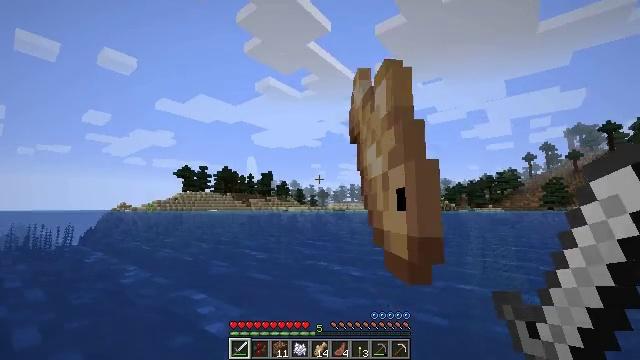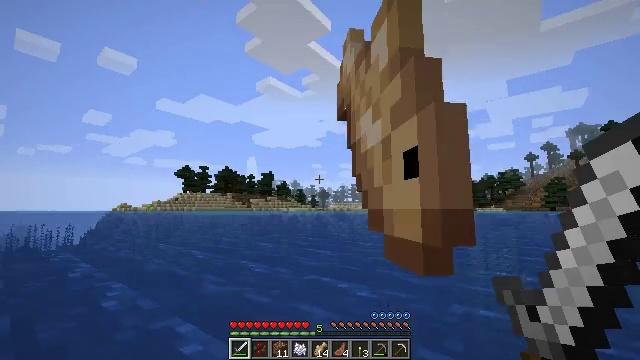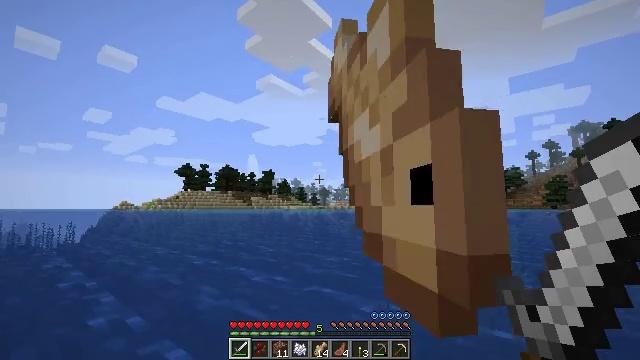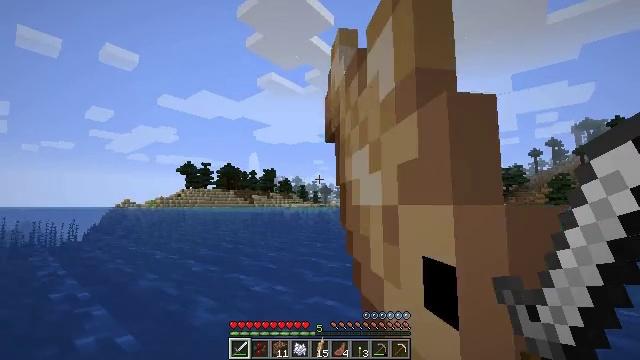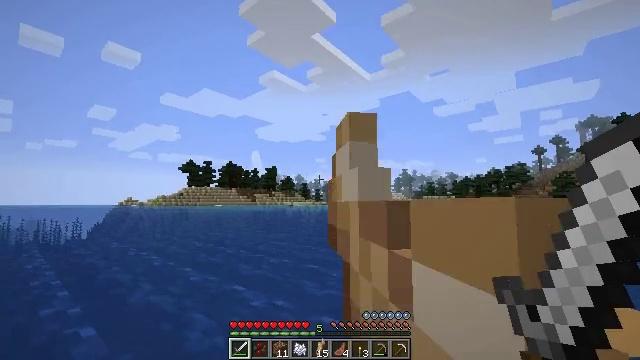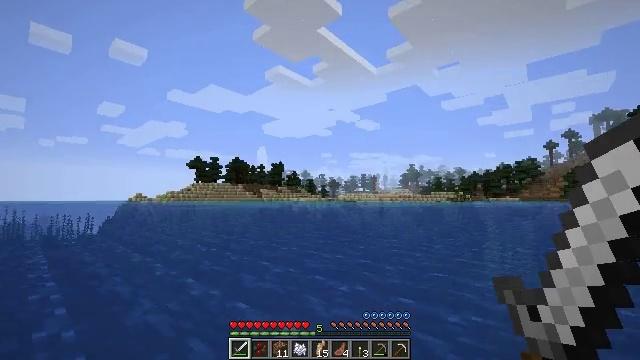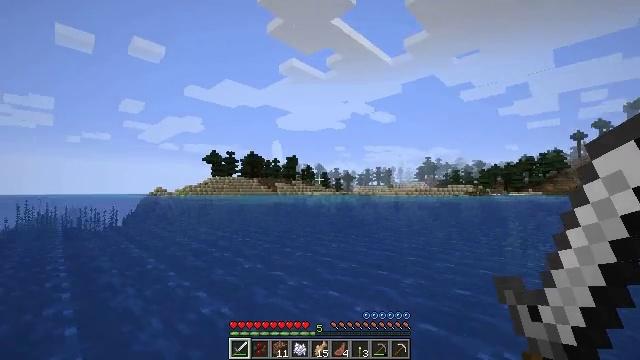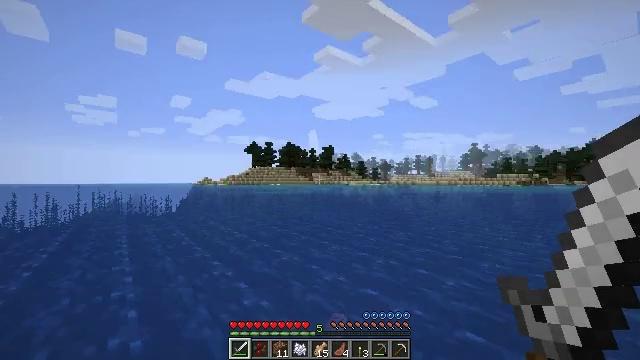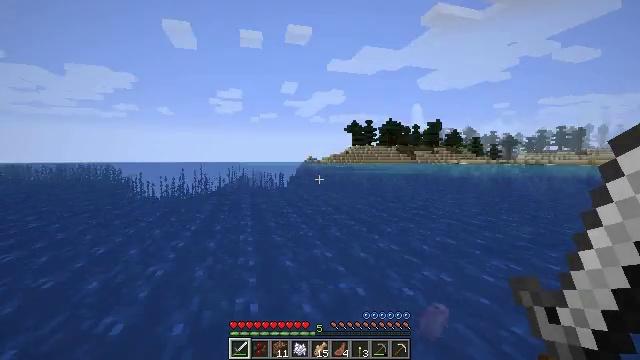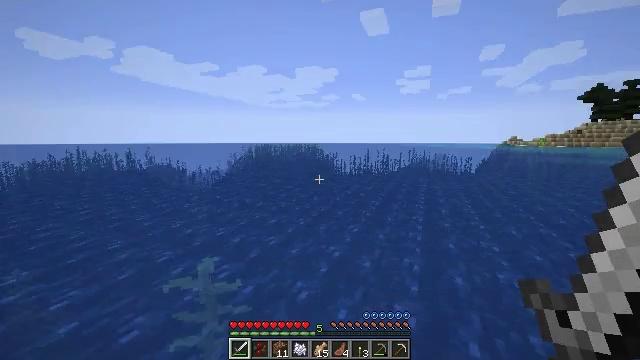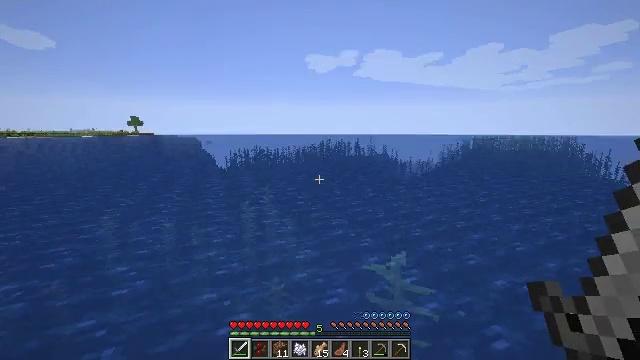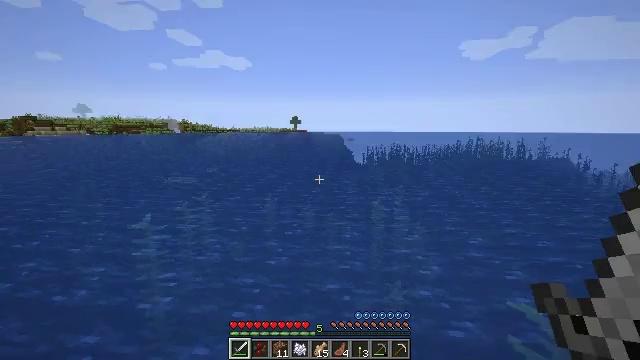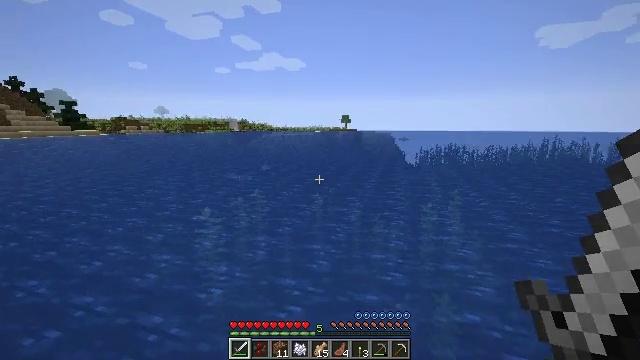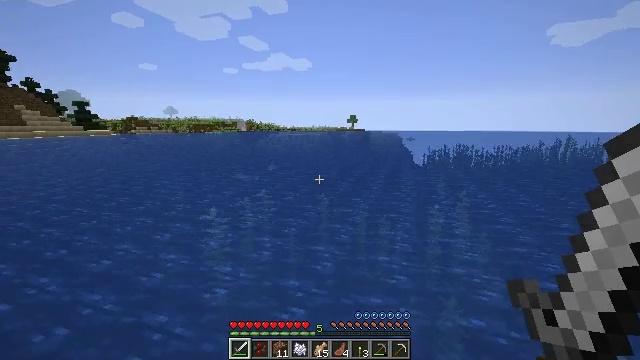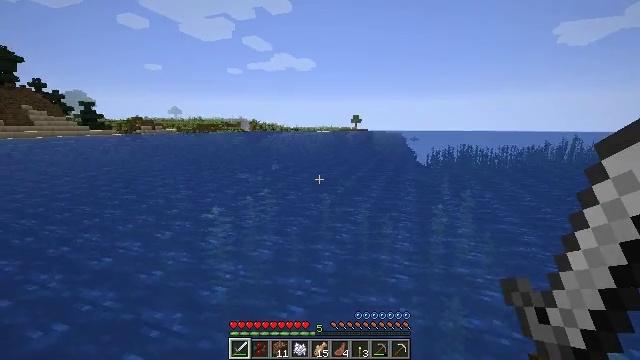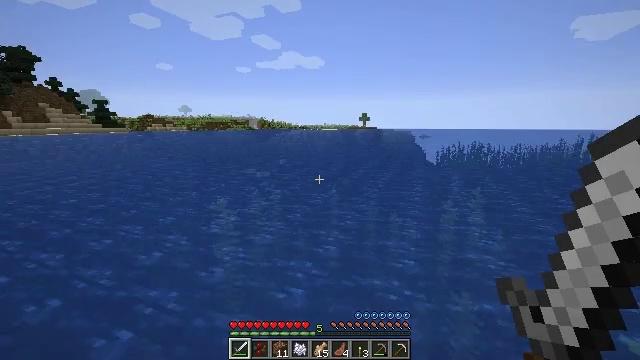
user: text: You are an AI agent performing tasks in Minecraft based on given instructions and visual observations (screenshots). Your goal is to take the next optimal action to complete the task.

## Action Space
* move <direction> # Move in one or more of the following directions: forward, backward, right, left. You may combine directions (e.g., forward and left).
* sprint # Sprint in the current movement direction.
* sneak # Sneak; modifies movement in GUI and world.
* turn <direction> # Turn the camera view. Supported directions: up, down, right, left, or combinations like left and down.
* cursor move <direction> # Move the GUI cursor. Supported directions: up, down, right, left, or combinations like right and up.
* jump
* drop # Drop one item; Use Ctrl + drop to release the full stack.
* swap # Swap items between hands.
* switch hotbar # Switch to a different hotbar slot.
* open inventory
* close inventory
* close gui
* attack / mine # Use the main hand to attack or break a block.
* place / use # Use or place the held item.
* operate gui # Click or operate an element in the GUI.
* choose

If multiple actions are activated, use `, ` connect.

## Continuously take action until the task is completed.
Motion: motion action
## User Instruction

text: Kill the cod.
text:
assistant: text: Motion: move forward, jump
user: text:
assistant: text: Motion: move forward, jump
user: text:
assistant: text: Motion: move forward, jump
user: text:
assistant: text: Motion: move forward, jump
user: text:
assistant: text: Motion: move forward, turn left and down, jump
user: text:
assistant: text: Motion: move forward, turn left and down, jump
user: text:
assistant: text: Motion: move forward, turn left and down, jump
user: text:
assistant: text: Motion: move forward, turn left and down, jump
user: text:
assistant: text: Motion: move forward, turn left and down, jump
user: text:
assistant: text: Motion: move forward, turn left and down, jump
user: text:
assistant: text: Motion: move forward, turn left
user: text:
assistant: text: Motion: move forward, turn left
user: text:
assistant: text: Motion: move forward, turn left
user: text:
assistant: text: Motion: move forward
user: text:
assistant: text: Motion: move forward, turn left
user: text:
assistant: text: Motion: move forward
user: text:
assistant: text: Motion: move forward
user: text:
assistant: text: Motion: move forward
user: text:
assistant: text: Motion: move forward
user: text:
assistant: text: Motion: move forward
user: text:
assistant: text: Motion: move forward
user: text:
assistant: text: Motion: move forward
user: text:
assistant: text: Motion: move forward
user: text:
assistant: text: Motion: move forward
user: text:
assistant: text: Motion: move forward
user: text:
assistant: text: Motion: move forward
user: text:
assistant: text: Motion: move forward, turn left
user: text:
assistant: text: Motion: move forward, turn left
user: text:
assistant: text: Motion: move forward, turn left
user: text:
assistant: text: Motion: move forward, turn left and up